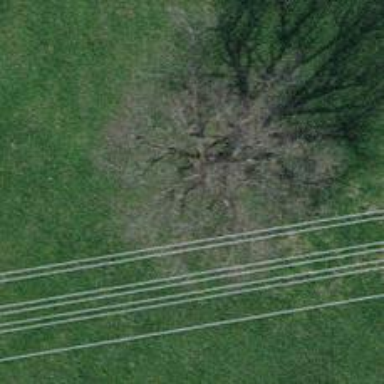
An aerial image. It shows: Single tag "natural: tree."